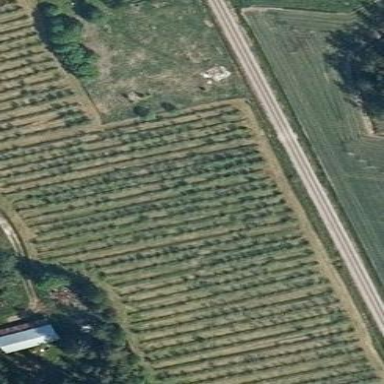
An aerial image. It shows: Orchard.